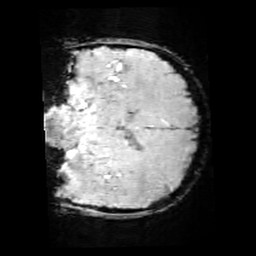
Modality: SWI
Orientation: coronal
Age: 11
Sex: male
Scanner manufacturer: siemens
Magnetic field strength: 3 T
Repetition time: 0.027 s
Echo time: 0.02 s